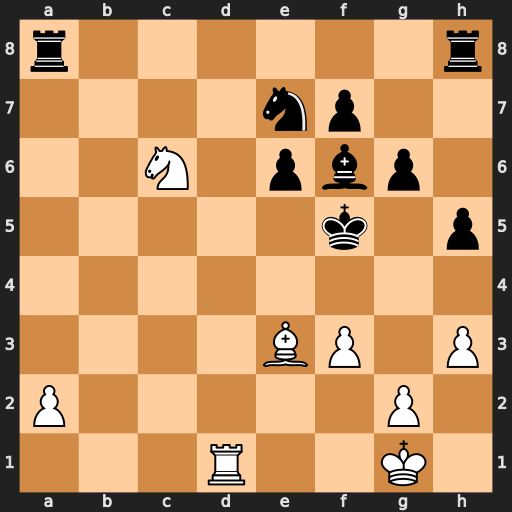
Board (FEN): r6r/4np2/2N1pbp1/5k1p/8/4BP1P/P5P1/3R2K1
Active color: w
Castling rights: -
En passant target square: -
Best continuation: g4+ hxg4 hxg4#